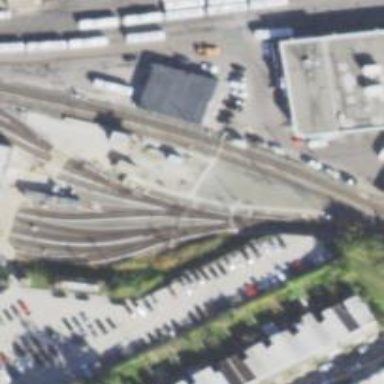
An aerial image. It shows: Railway stop.